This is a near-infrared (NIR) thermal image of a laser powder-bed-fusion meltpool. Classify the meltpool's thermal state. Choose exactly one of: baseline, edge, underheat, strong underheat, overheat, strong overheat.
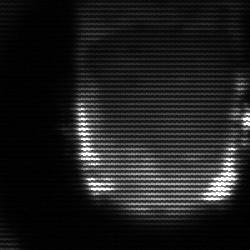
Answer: baseline